RGB frame:
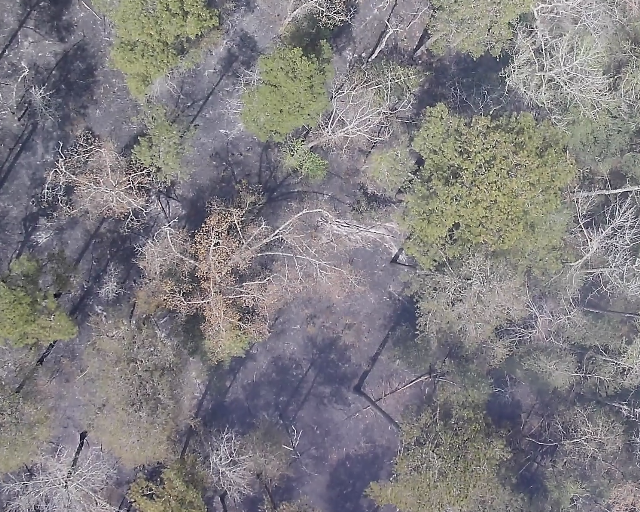
Thermal frame:
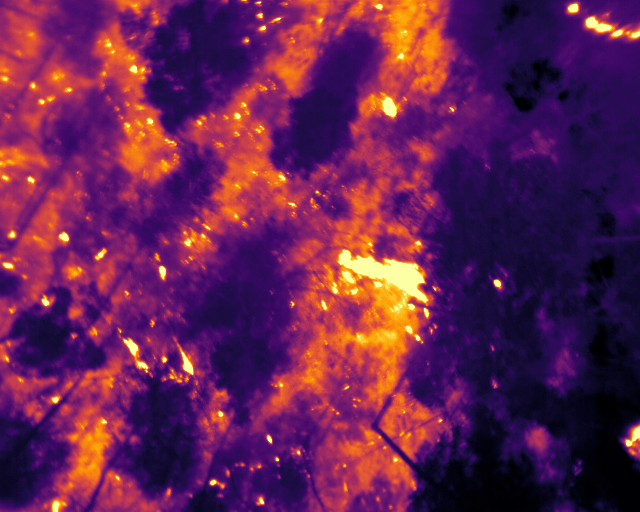
Captured: 2026-02-26 03:43:08
Pixels at or above 80 °C: 1676 (fraction of frame: 0.005115)